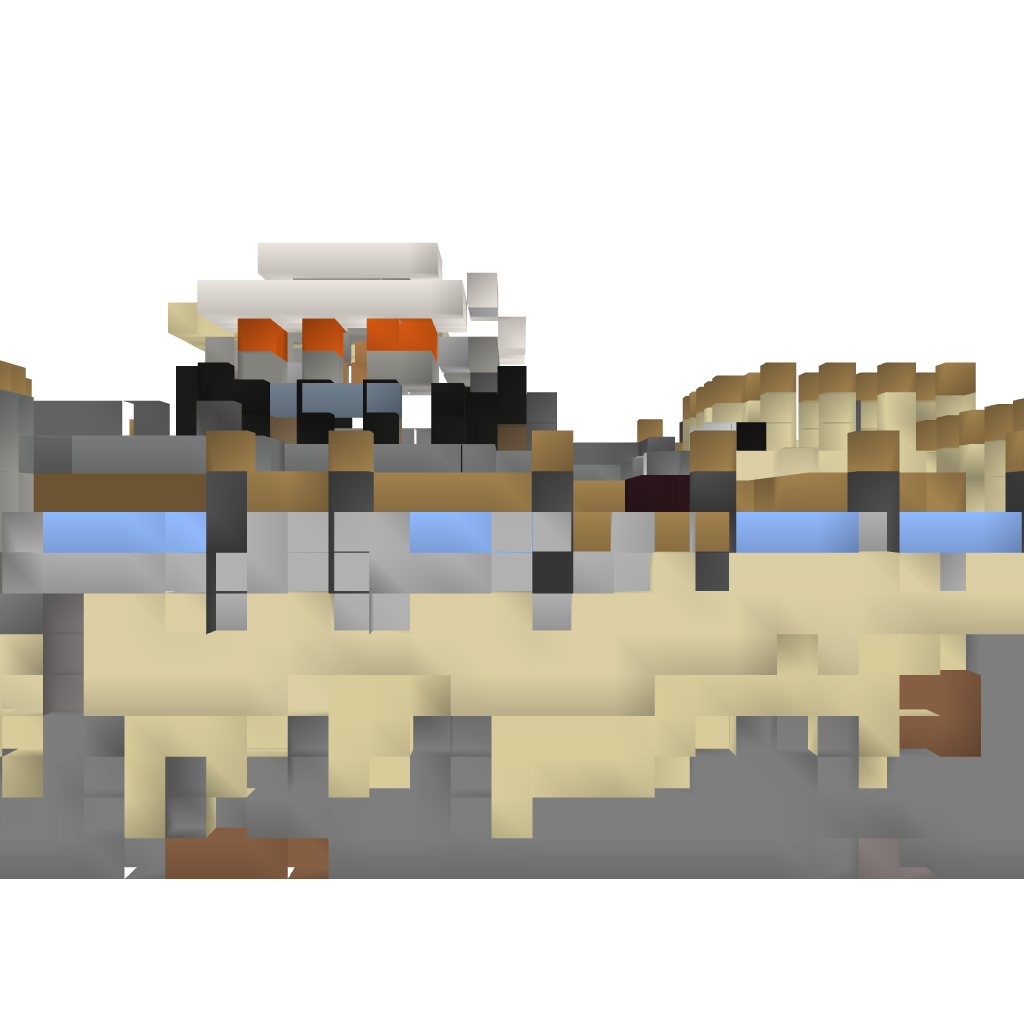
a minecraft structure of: small beach house